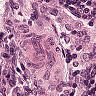
Metastatic tissue present: no